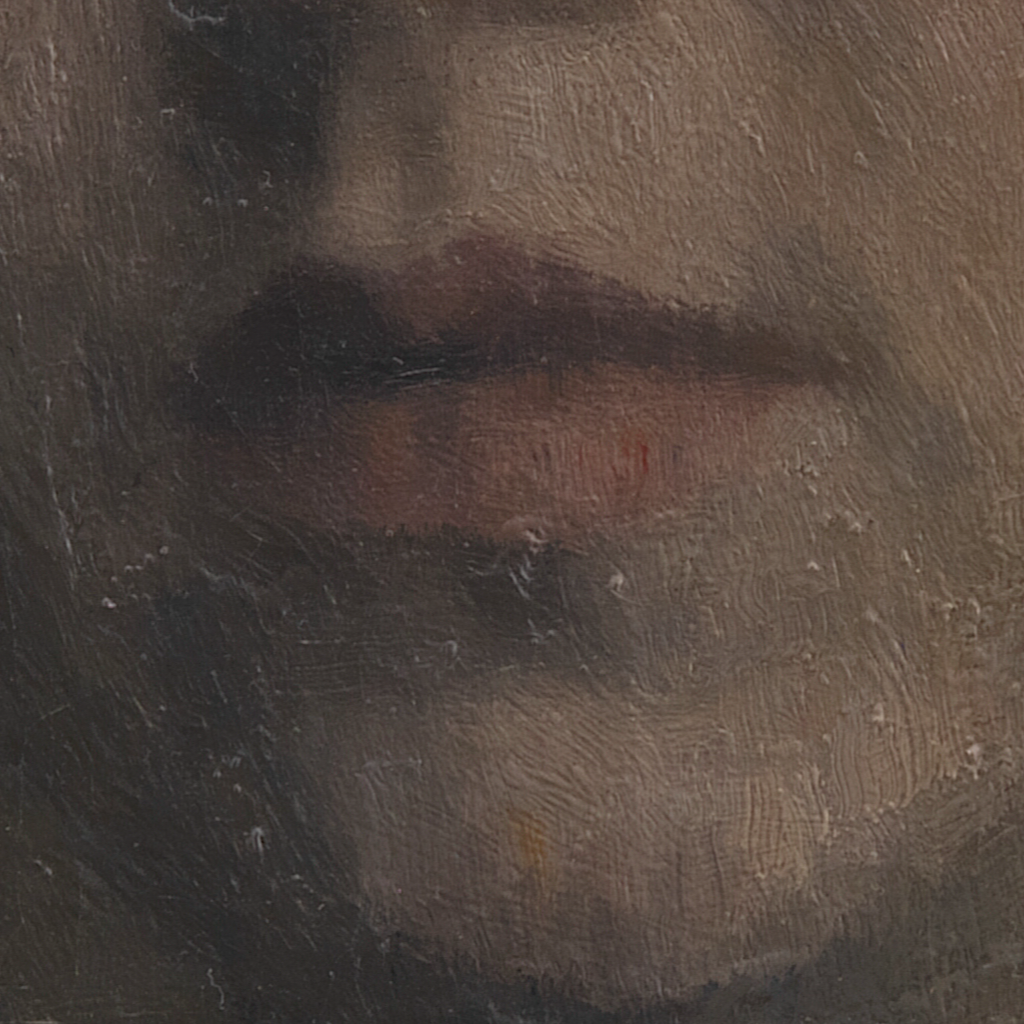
portrait painting, extreme close up, dark chiaroscuro, closed lips and chin of woman with dark hair pinned back in three-quarter view, dark atmospheric background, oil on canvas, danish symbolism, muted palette